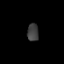
Tissue: prostate
Cell type: T cells
Senescence score: 0.6876
Nuclear area (px): 194
Mean DAPI intensity: 63.273